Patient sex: M
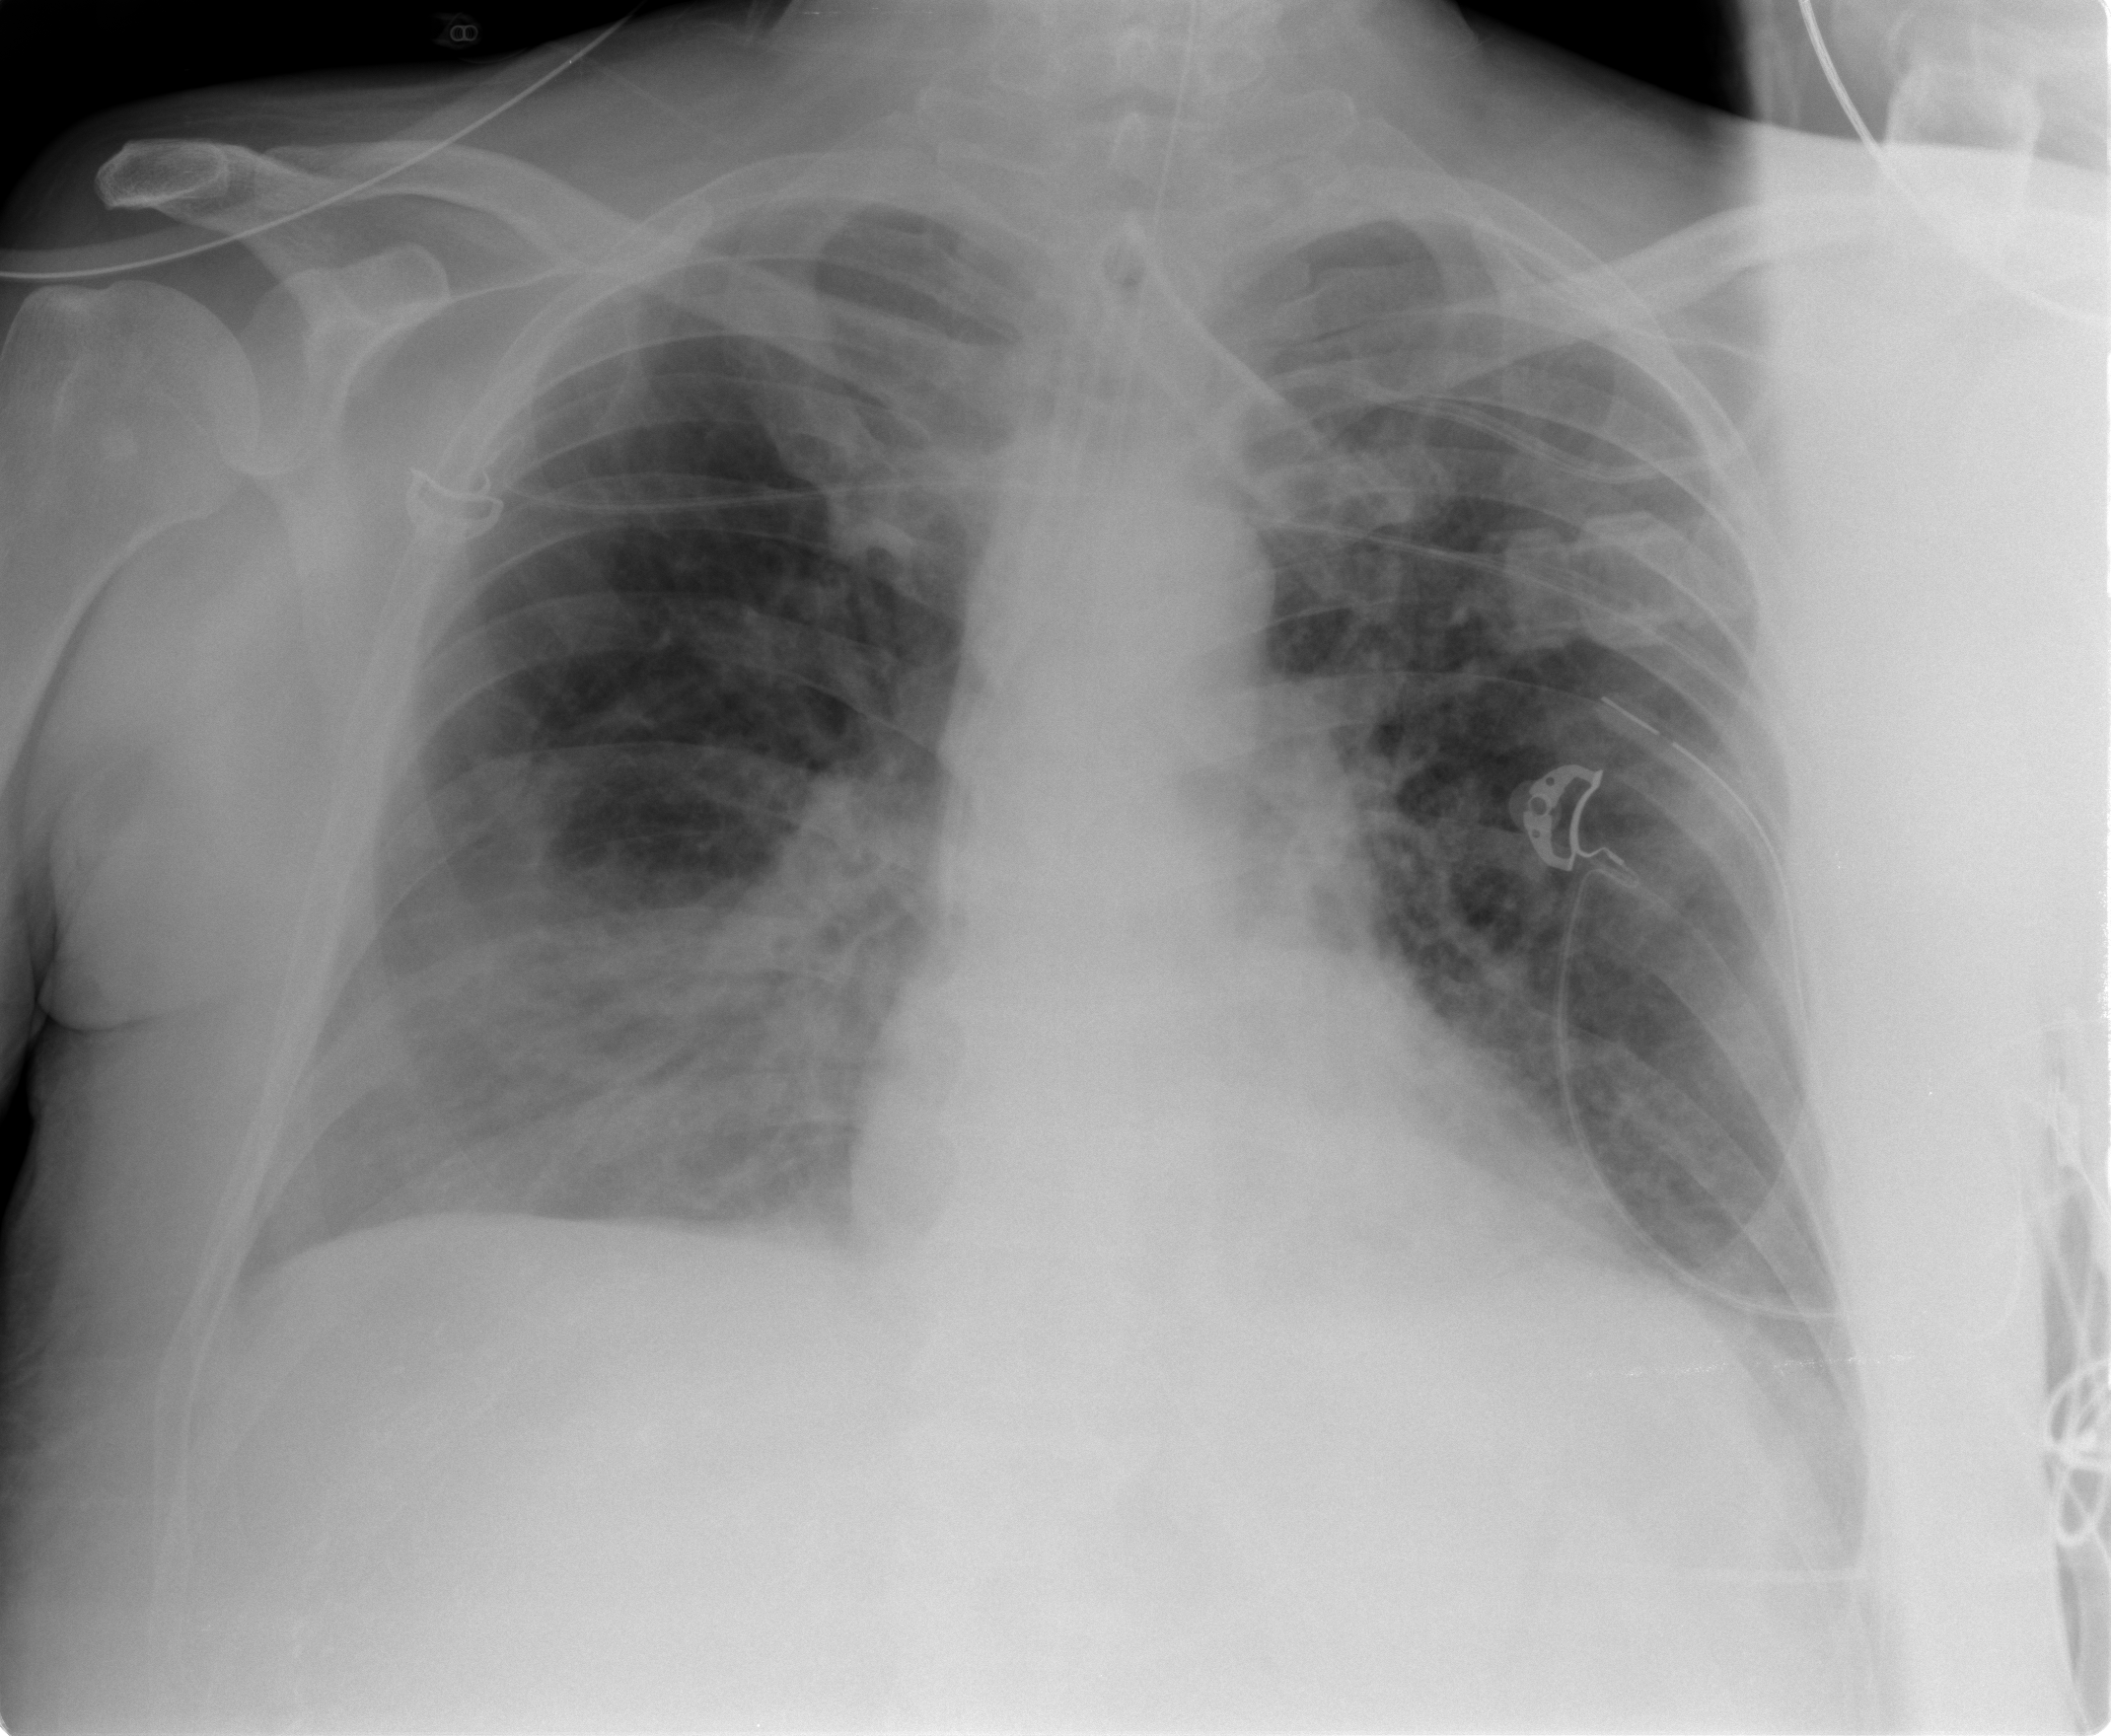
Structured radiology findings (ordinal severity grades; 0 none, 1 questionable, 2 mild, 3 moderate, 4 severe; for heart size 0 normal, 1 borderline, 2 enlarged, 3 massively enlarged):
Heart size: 0
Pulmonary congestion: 0
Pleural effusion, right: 2
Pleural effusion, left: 0
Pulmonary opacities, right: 0
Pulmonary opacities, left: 0
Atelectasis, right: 2
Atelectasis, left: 0